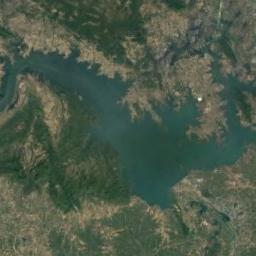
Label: lake